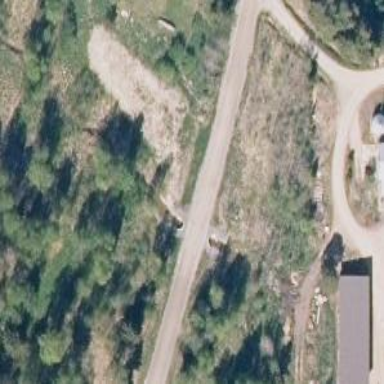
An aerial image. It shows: Culvert tunnel.